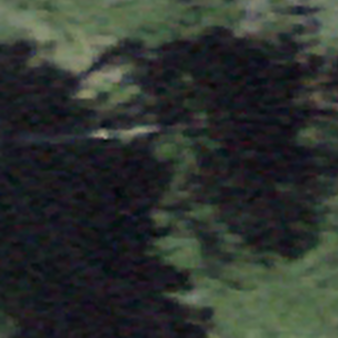
Label: other